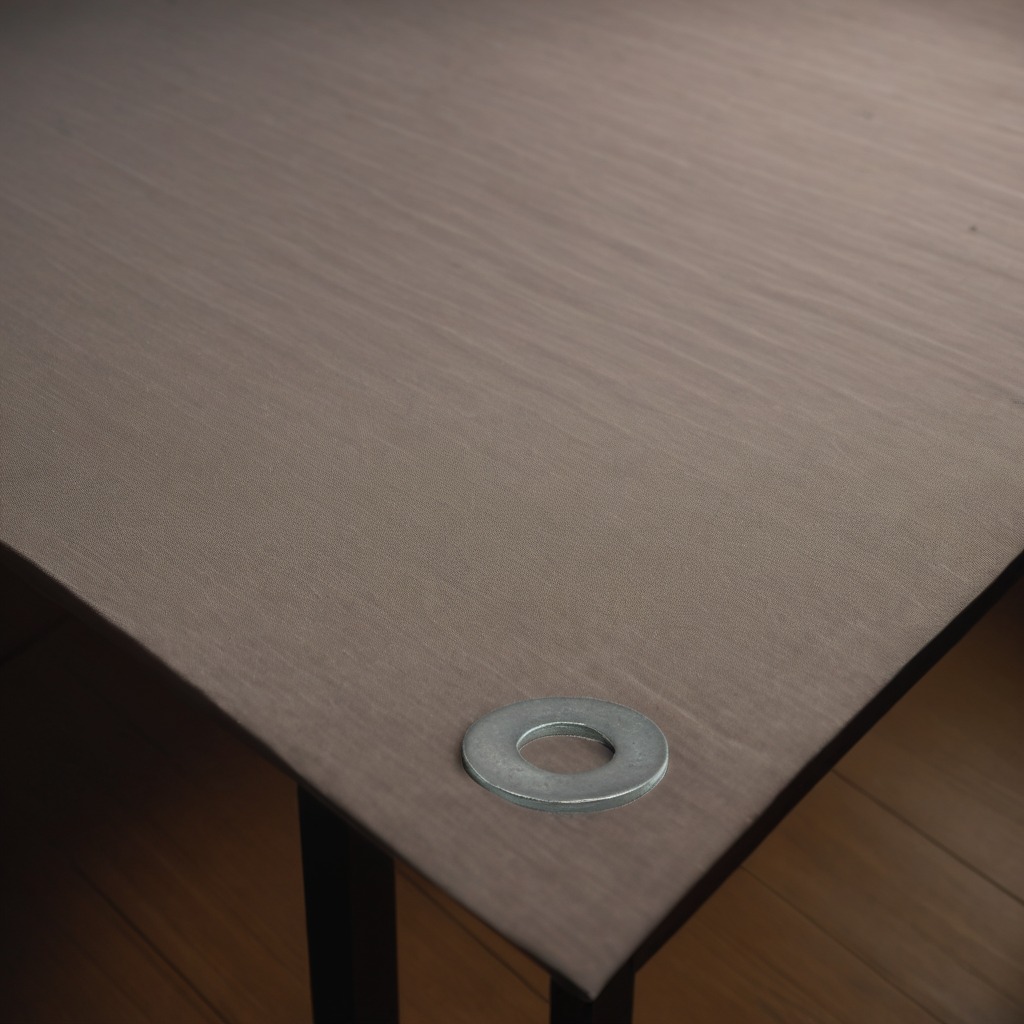
A flat metal washer is lying on the wooden table.